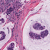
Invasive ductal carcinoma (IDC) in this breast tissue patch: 1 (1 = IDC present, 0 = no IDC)